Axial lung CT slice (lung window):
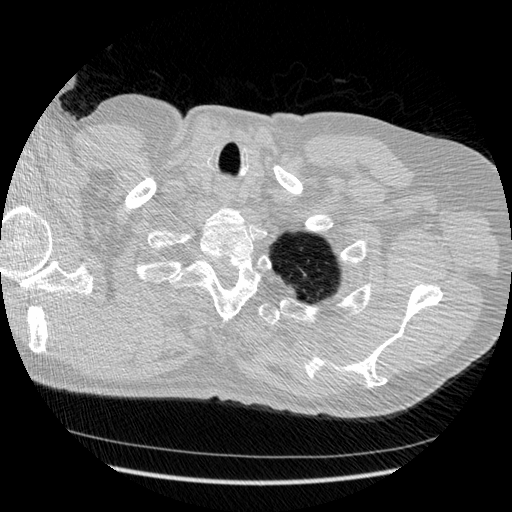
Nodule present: no